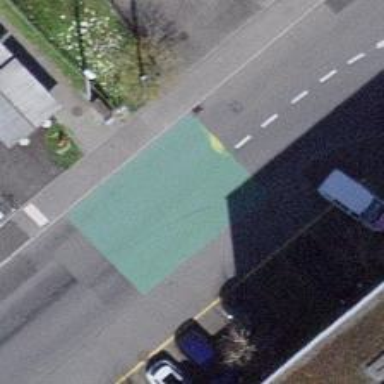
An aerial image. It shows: Marked footway crossing with surface markings.